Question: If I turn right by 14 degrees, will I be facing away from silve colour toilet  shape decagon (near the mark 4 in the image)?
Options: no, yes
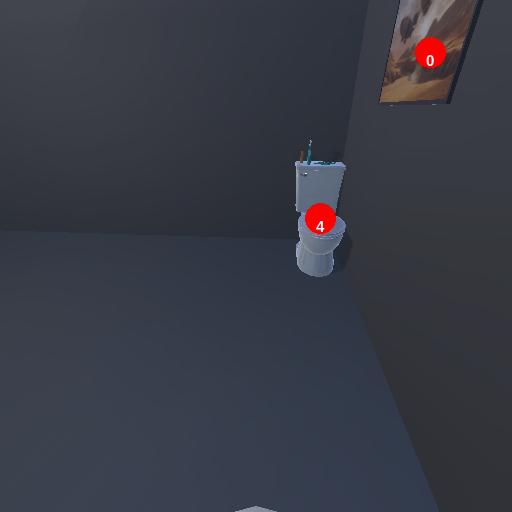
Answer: no